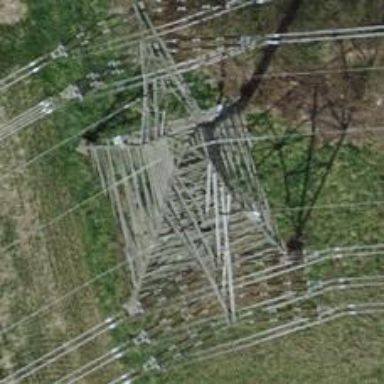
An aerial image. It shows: Towering power structure.